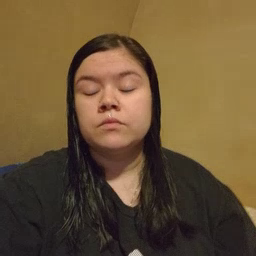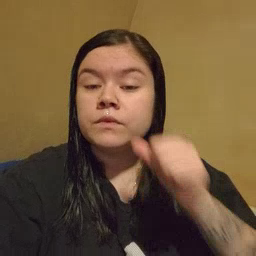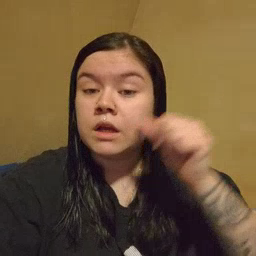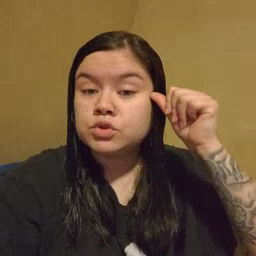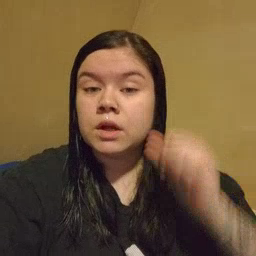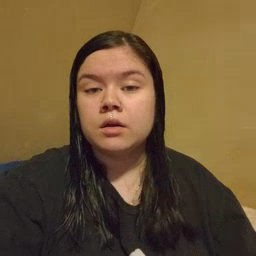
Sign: yesterday